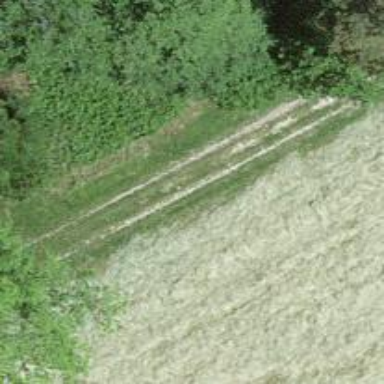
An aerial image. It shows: Unpaved agricultural track with grade 4 quality. Suited for agricultural vehicles.